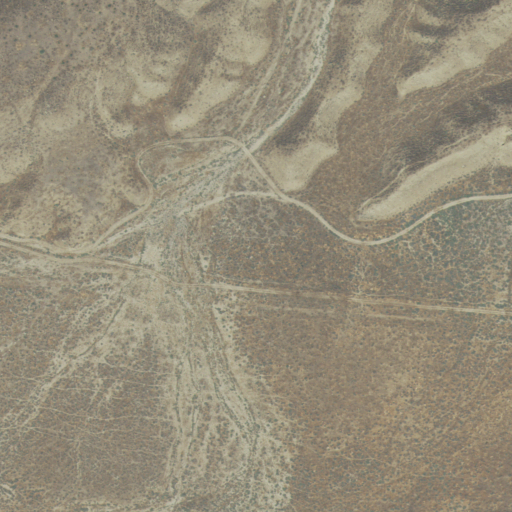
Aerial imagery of valley in California named Priest Canyon containing grassland and open development